Question: I have two tables, one for students and one for subjects, and I want to join these two tables, so that each student list will contain all subjects belonging to them.
Can this be done in single select query alone?
Or should I query for each table and play with array results?
Table example:

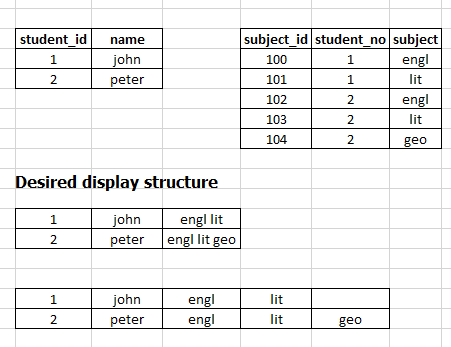
Answer: You can use <URL> to get the first option of the desired output:
'''
SELECT student_id, name, GROUP_CONCAT(subject SEPARATOR ' ')
FROM table1
JOIN table2 ON table1.student_id = table2.student_no
GROUP BY student_id, name
'''